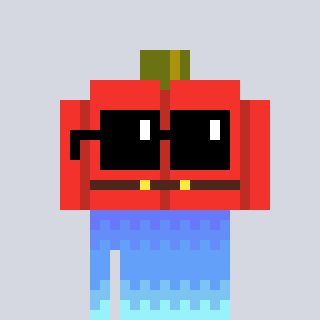
a pixel art character with square black sunglasses, a pumpkin-shaped head and a orange-colored body on a cool background